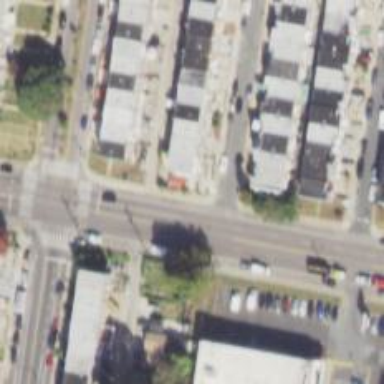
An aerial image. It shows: Alley classified as service road.